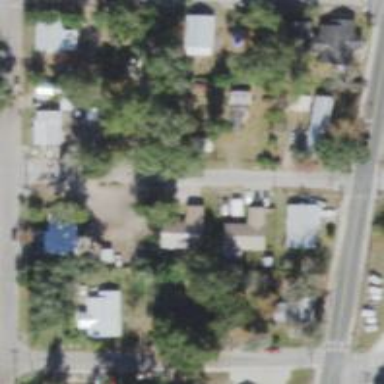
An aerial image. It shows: This residential area consists of single-family homes.